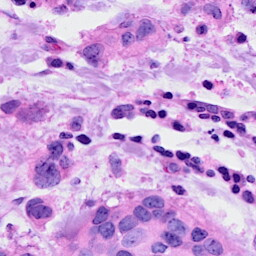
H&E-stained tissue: Breast